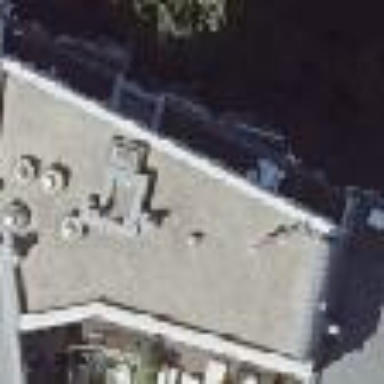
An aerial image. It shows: Flat roofed apartment building with light gray roof.